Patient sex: M
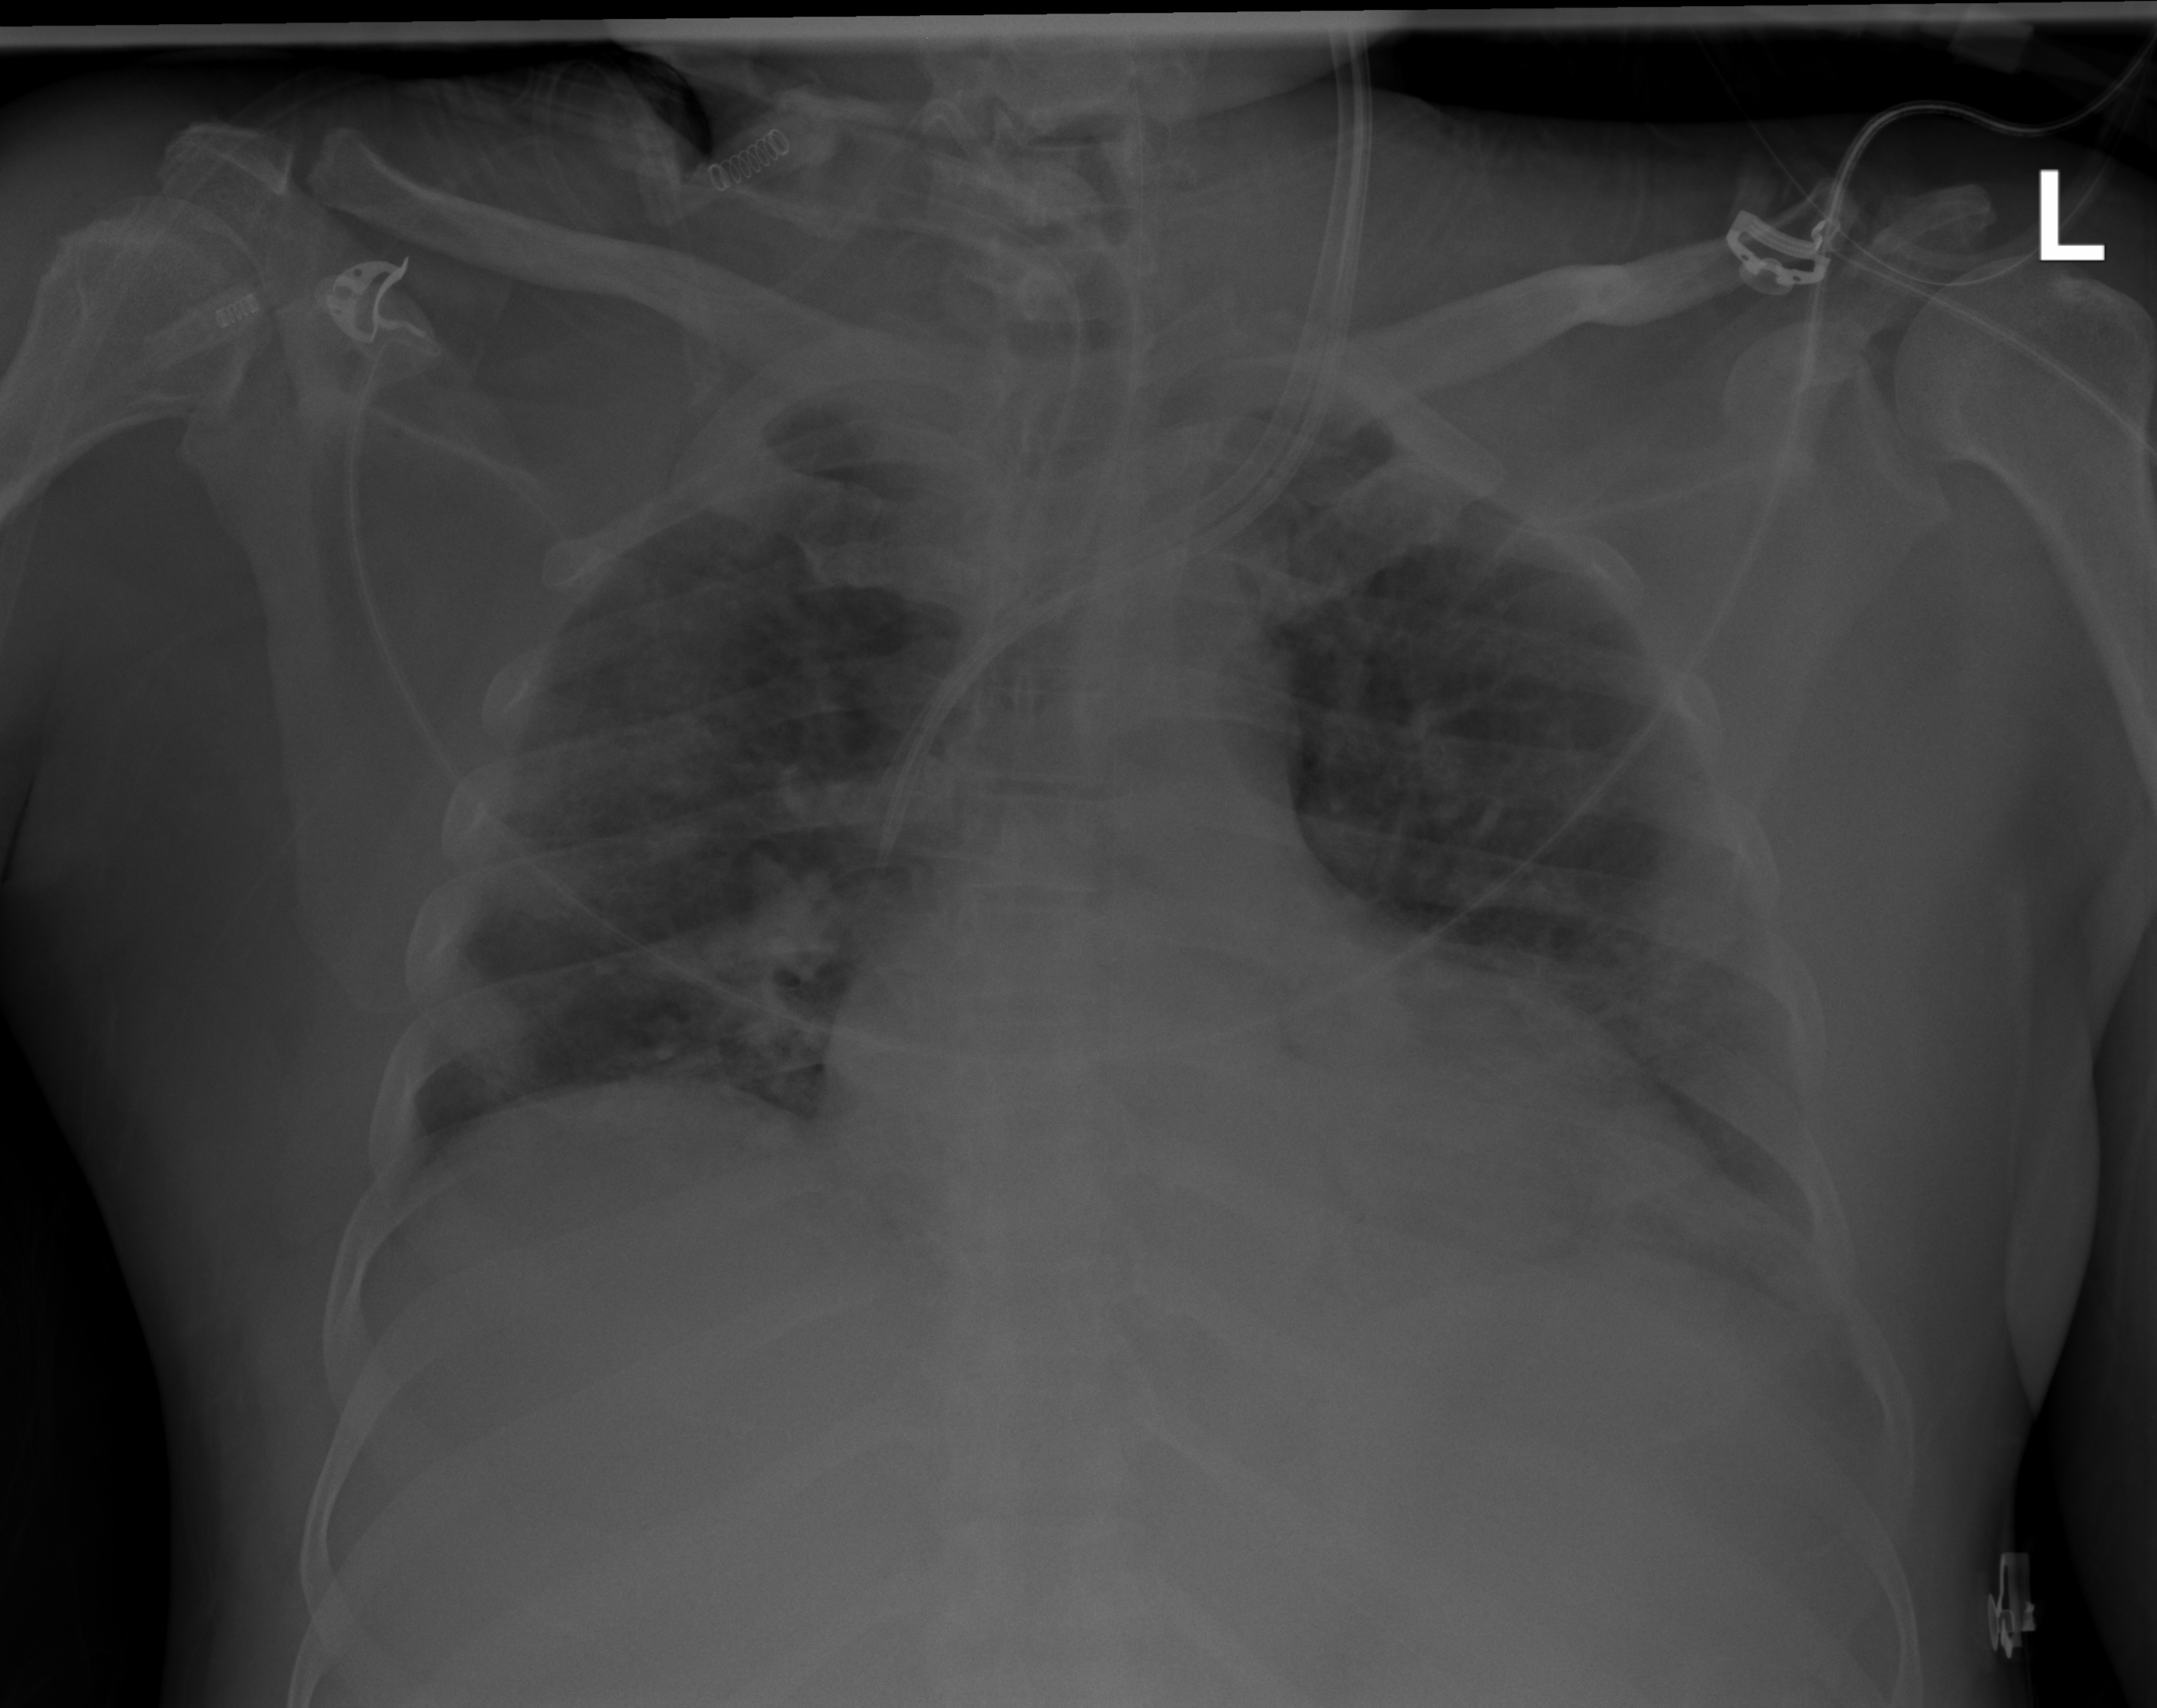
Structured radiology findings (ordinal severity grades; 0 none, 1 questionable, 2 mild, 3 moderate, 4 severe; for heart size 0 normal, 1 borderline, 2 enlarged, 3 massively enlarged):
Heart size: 2
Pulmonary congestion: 1
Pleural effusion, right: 0
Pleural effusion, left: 1
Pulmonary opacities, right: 3
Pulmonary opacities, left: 2
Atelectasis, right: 2
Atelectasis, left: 0